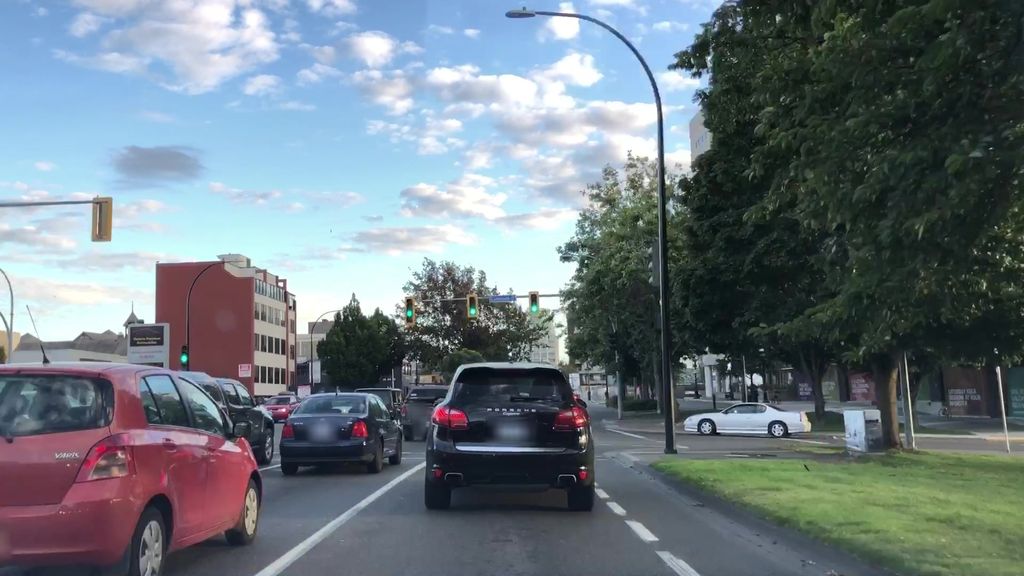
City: victoria